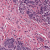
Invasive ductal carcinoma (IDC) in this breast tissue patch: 1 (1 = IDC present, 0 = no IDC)